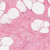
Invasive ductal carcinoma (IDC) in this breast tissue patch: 0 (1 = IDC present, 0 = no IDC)